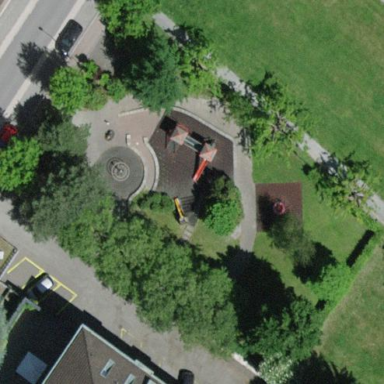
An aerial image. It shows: Playground area for leisure land.